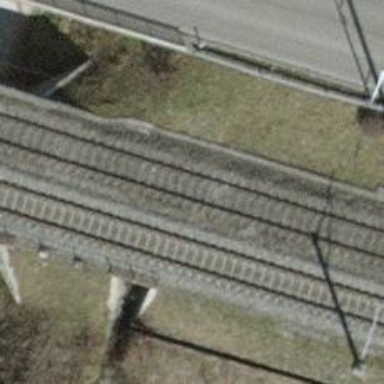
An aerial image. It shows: Single-track railway with electrified contact lines.